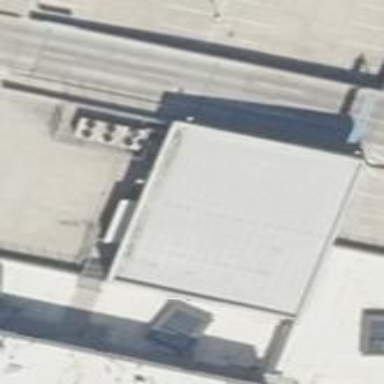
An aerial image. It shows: Building with flat roof.